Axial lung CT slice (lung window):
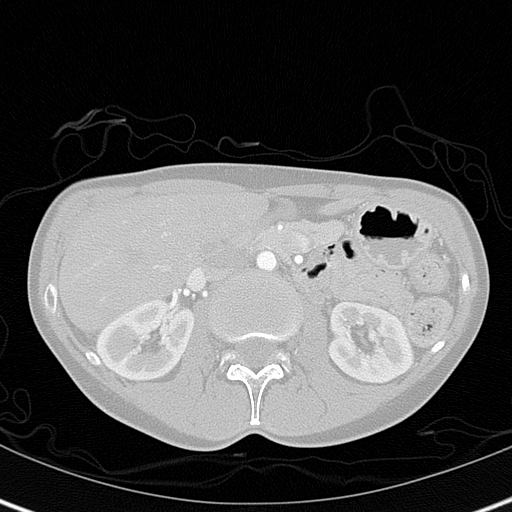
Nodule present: no